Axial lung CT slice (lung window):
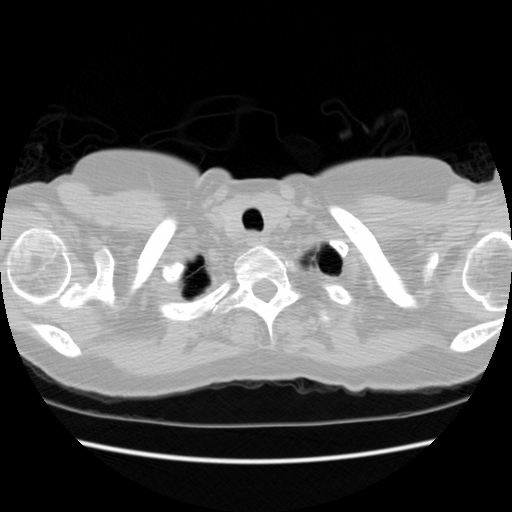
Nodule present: no